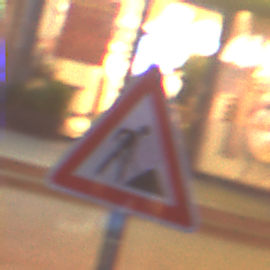
Verkehrszeichen: Arbeitsstelle
Umgebung: Outdoor, Urban
Tageszeit: Night
Wetter: PartlyCloudy
Licht: Artificial
Jahreszeit: NotSpecified
Kontrast: HighContrast